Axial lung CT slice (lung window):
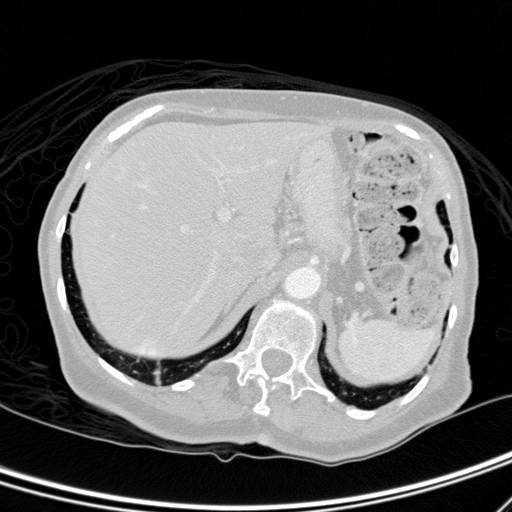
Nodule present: no